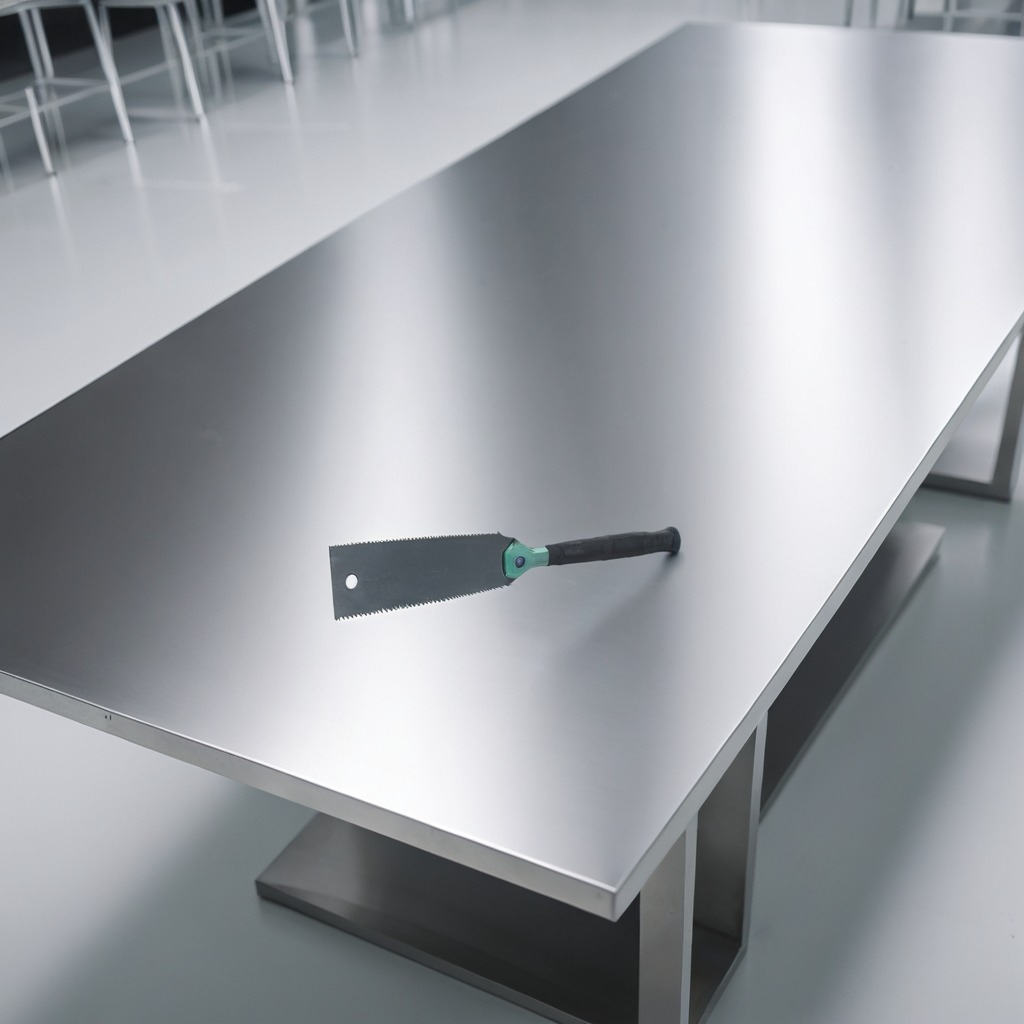
A metal saw is lying on a stainless steel table in a high-end prototyping lab.